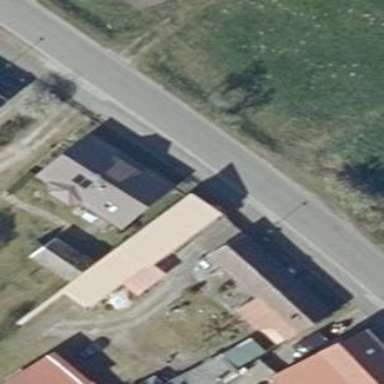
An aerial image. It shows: Detached building with gabled roof.